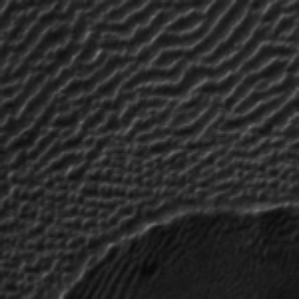
Label: frost